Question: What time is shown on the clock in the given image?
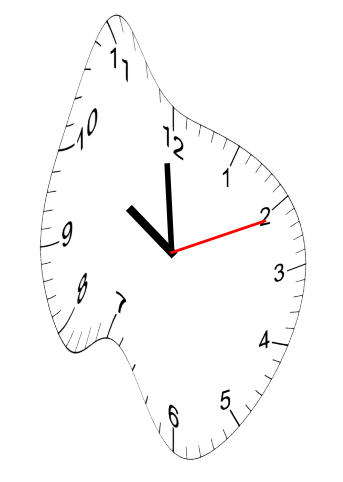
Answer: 09:59:11